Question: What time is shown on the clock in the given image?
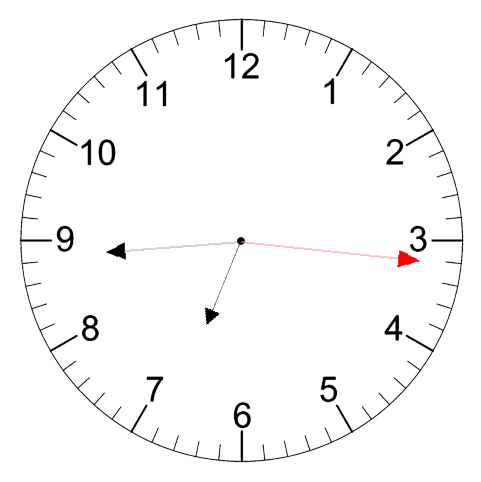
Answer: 06:44:16